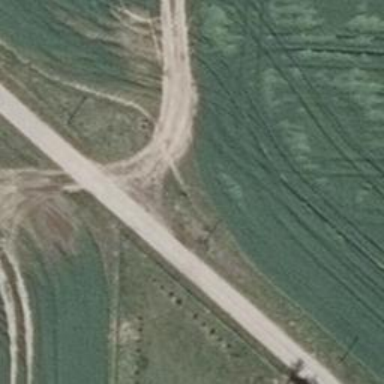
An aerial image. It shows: Unclassified road with concrete surface.